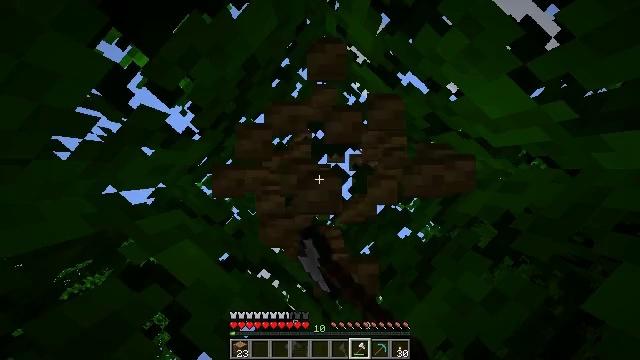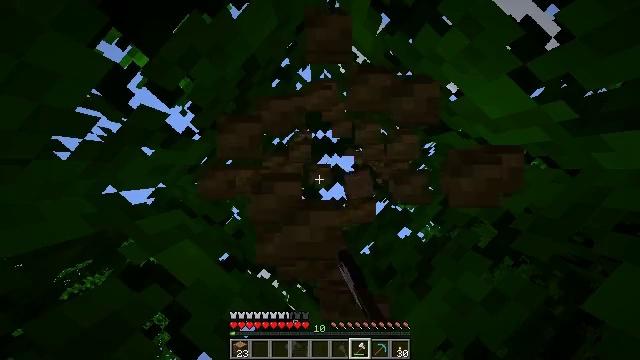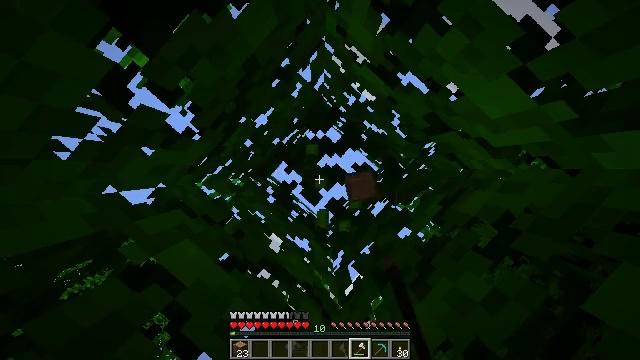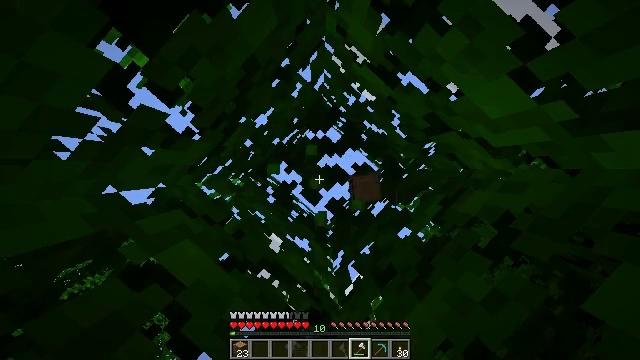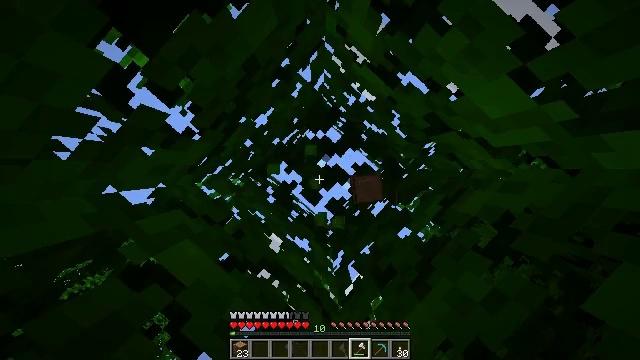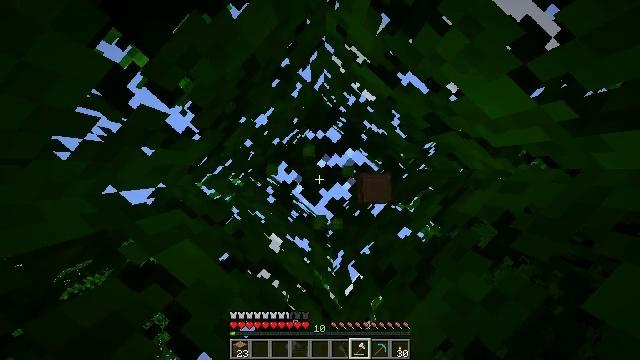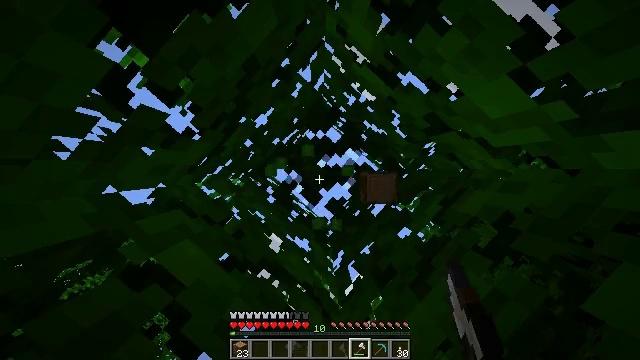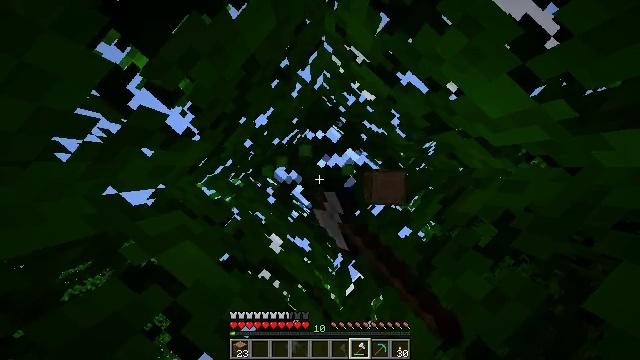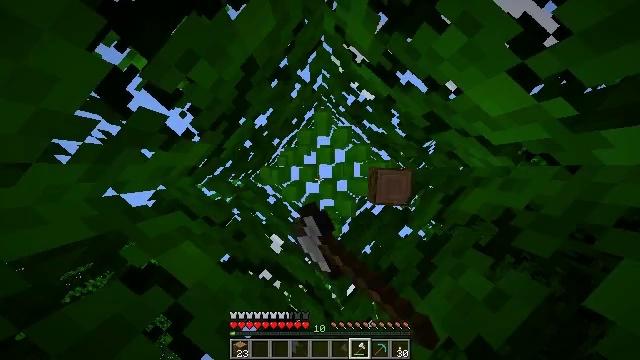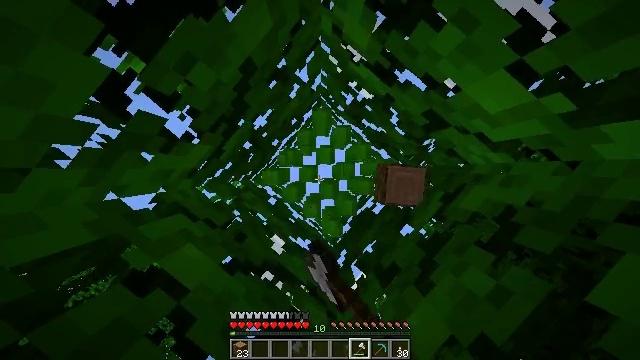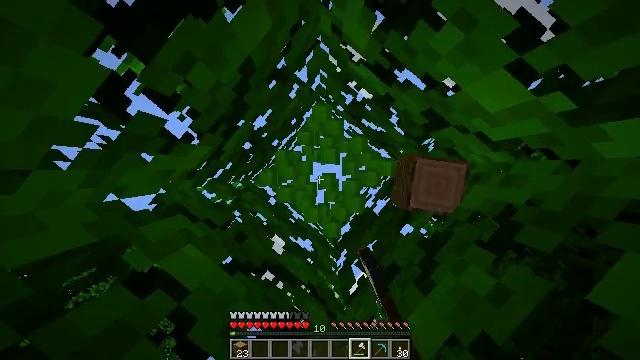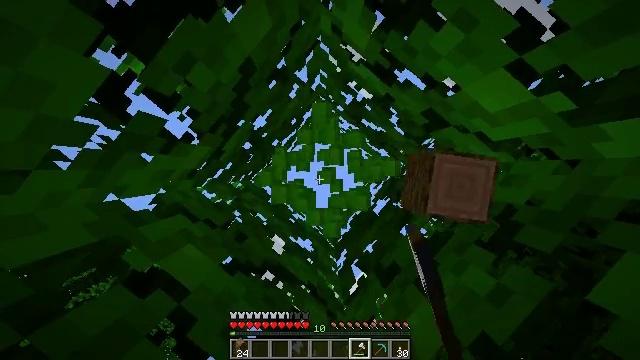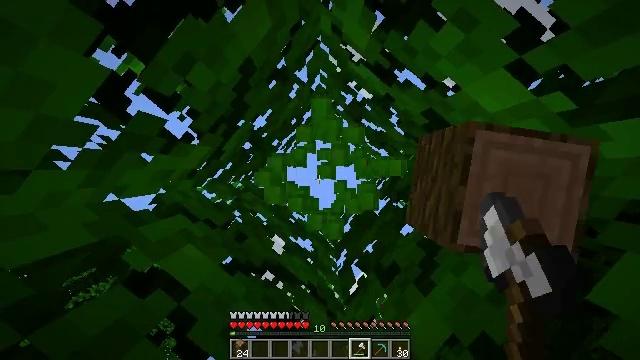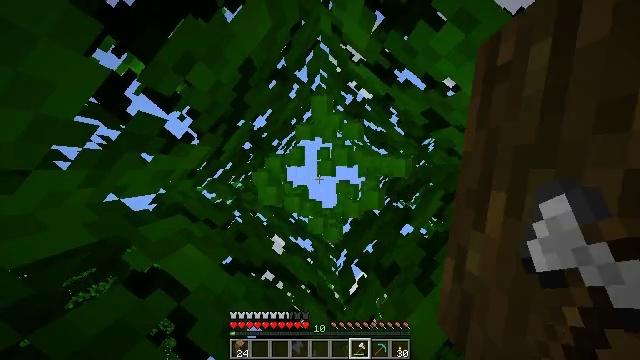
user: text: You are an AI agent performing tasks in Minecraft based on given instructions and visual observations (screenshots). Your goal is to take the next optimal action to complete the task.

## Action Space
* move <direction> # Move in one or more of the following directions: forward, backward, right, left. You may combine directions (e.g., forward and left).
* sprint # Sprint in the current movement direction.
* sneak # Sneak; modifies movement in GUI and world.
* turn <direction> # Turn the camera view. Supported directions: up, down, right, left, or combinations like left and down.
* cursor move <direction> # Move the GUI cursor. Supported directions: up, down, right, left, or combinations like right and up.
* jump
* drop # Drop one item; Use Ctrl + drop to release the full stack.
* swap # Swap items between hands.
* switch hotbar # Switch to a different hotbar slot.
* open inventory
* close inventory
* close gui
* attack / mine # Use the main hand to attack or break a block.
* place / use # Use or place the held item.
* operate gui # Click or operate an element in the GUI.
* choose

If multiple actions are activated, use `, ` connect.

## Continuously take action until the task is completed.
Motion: motion action
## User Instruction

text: Break the jungle leaves with your hand or shears.
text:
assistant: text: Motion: attack / mine
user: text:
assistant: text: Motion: attack / mine
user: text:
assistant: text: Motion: attack / mine
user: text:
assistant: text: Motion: attack / mine
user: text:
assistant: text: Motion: attack / mine
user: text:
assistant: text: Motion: attack / mine
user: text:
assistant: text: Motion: attack / mine
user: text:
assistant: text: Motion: attack / mine
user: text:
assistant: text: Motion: turn left, attack / mine
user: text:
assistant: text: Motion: attack / mine
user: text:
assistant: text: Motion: attack / mine
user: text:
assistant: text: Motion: attack / mine
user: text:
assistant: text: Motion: attack / mine
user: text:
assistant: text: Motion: attack / mine